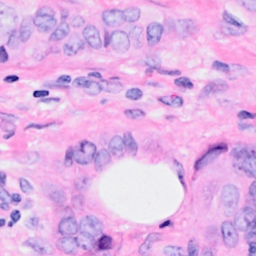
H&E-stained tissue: Breast